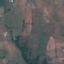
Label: Pasture